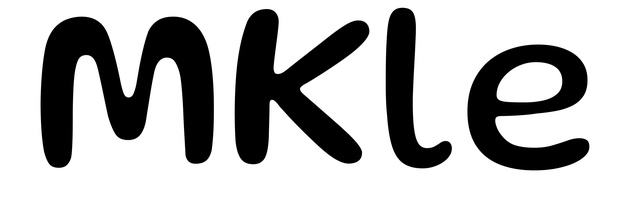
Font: Gluten_Regular